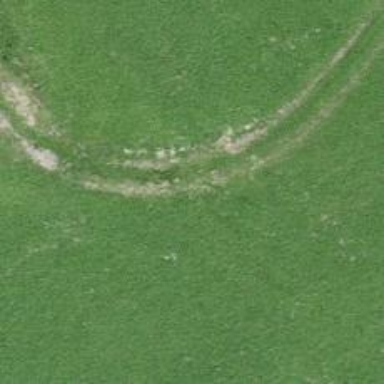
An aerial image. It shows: Path covered in grass.